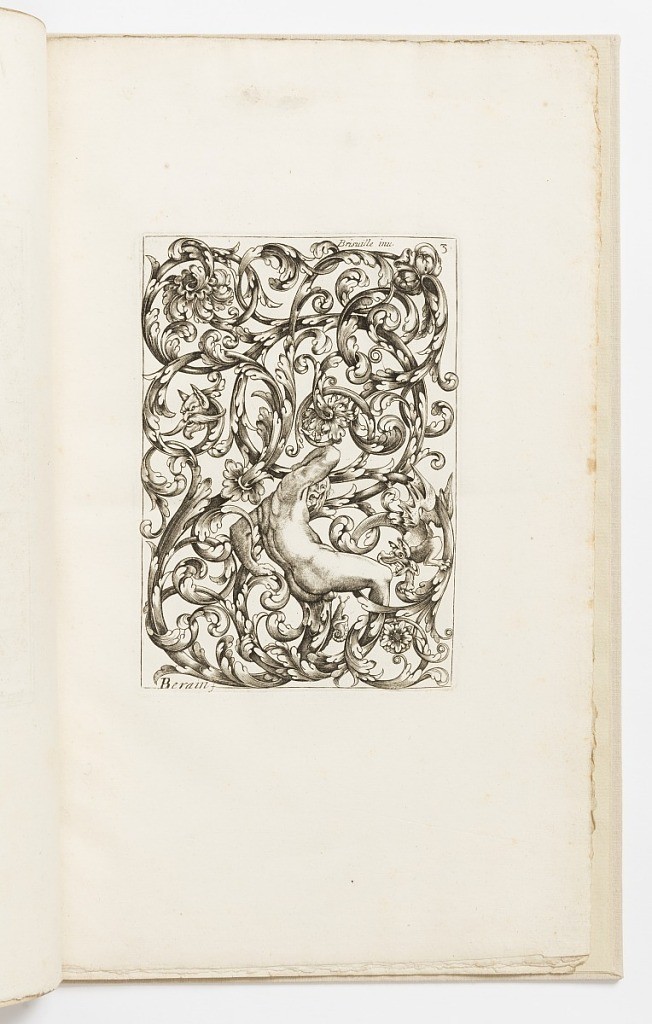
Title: Plate 3, from Diverses pièces de serruriers (Various Designs for Locksmiths)
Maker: Hugues Brisville, French, active ca. 1663
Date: after 1662
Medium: Engraving on laid paper
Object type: Print
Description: Vertical rectangle completely filled with swirling arabesques and acanthus leaves. Tangled at center is a nude, seen from behind.